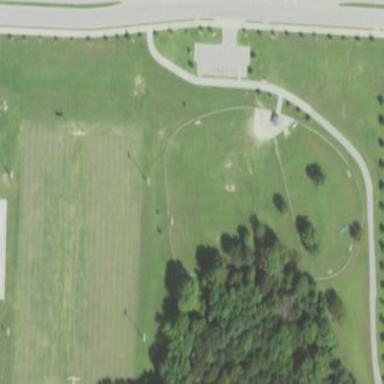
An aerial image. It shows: Chain link fence surrounding dog park.